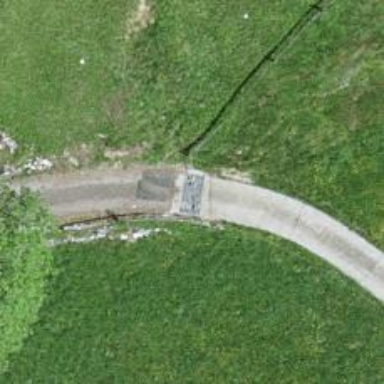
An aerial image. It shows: Cattle grid barrier.